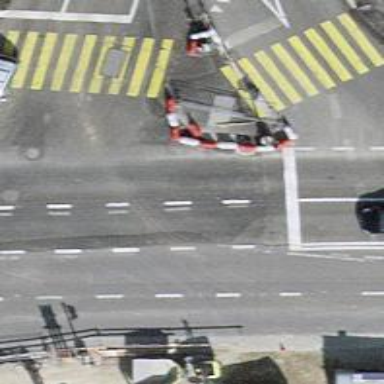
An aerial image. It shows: Crossing with traffic signals.